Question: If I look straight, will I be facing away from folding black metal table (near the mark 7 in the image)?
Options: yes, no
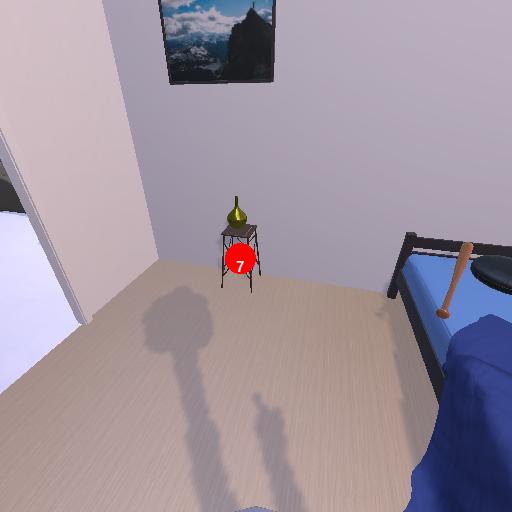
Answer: yes